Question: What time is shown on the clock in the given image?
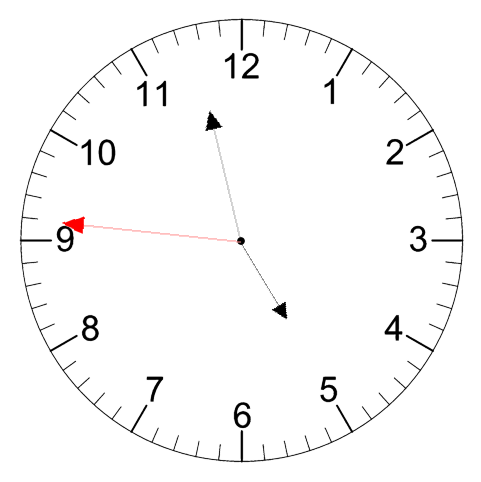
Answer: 04:57:46